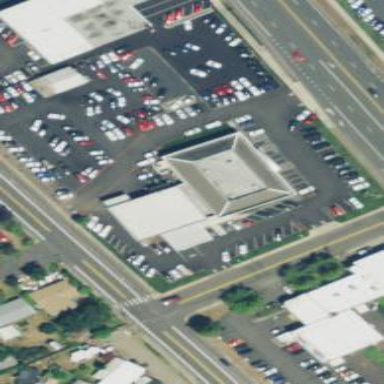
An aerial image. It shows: Car shop building.